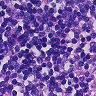
Metastatic tissue present: no